Interaction volume radius: 5 \u00c5
Interaction volume height: 20 \u00c5
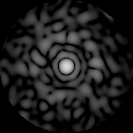
Disorder parameter: 0.7967